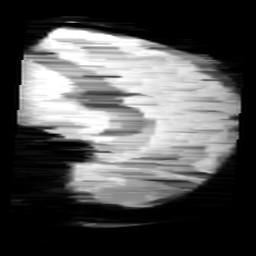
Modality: minIP
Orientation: sagittal
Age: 10
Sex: female
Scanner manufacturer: siemens
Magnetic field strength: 3 T
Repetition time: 0.027 s
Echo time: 0.02 s